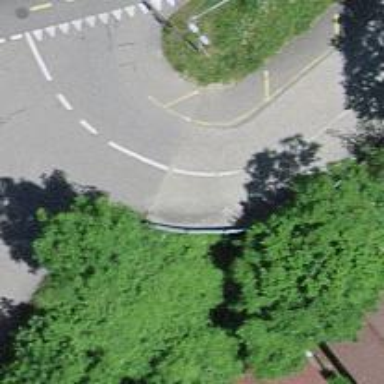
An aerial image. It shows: Asphalt road in living street.